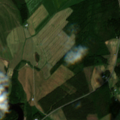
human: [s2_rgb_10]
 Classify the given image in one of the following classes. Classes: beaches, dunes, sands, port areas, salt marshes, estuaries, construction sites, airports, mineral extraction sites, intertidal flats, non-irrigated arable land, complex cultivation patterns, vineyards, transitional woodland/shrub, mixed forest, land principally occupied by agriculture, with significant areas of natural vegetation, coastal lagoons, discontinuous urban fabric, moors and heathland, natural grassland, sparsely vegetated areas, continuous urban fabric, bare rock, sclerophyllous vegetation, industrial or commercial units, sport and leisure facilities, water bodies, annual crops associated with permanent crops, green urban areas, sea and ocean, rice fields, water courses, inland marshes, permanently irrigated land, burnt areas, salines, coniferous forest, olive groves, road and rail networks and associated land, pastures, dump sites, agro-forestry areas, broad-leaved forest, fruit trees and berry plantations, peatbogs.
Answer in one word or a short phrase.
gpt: non-irrigated arable land, land principally occupied by agriculture, with significant areas of natural vegetation, coniferous forest, mixed forest